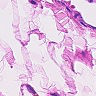
Metastatic tissue present: no